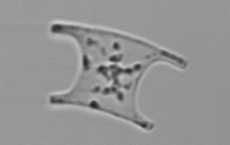
Label: Eucampia